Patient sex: M
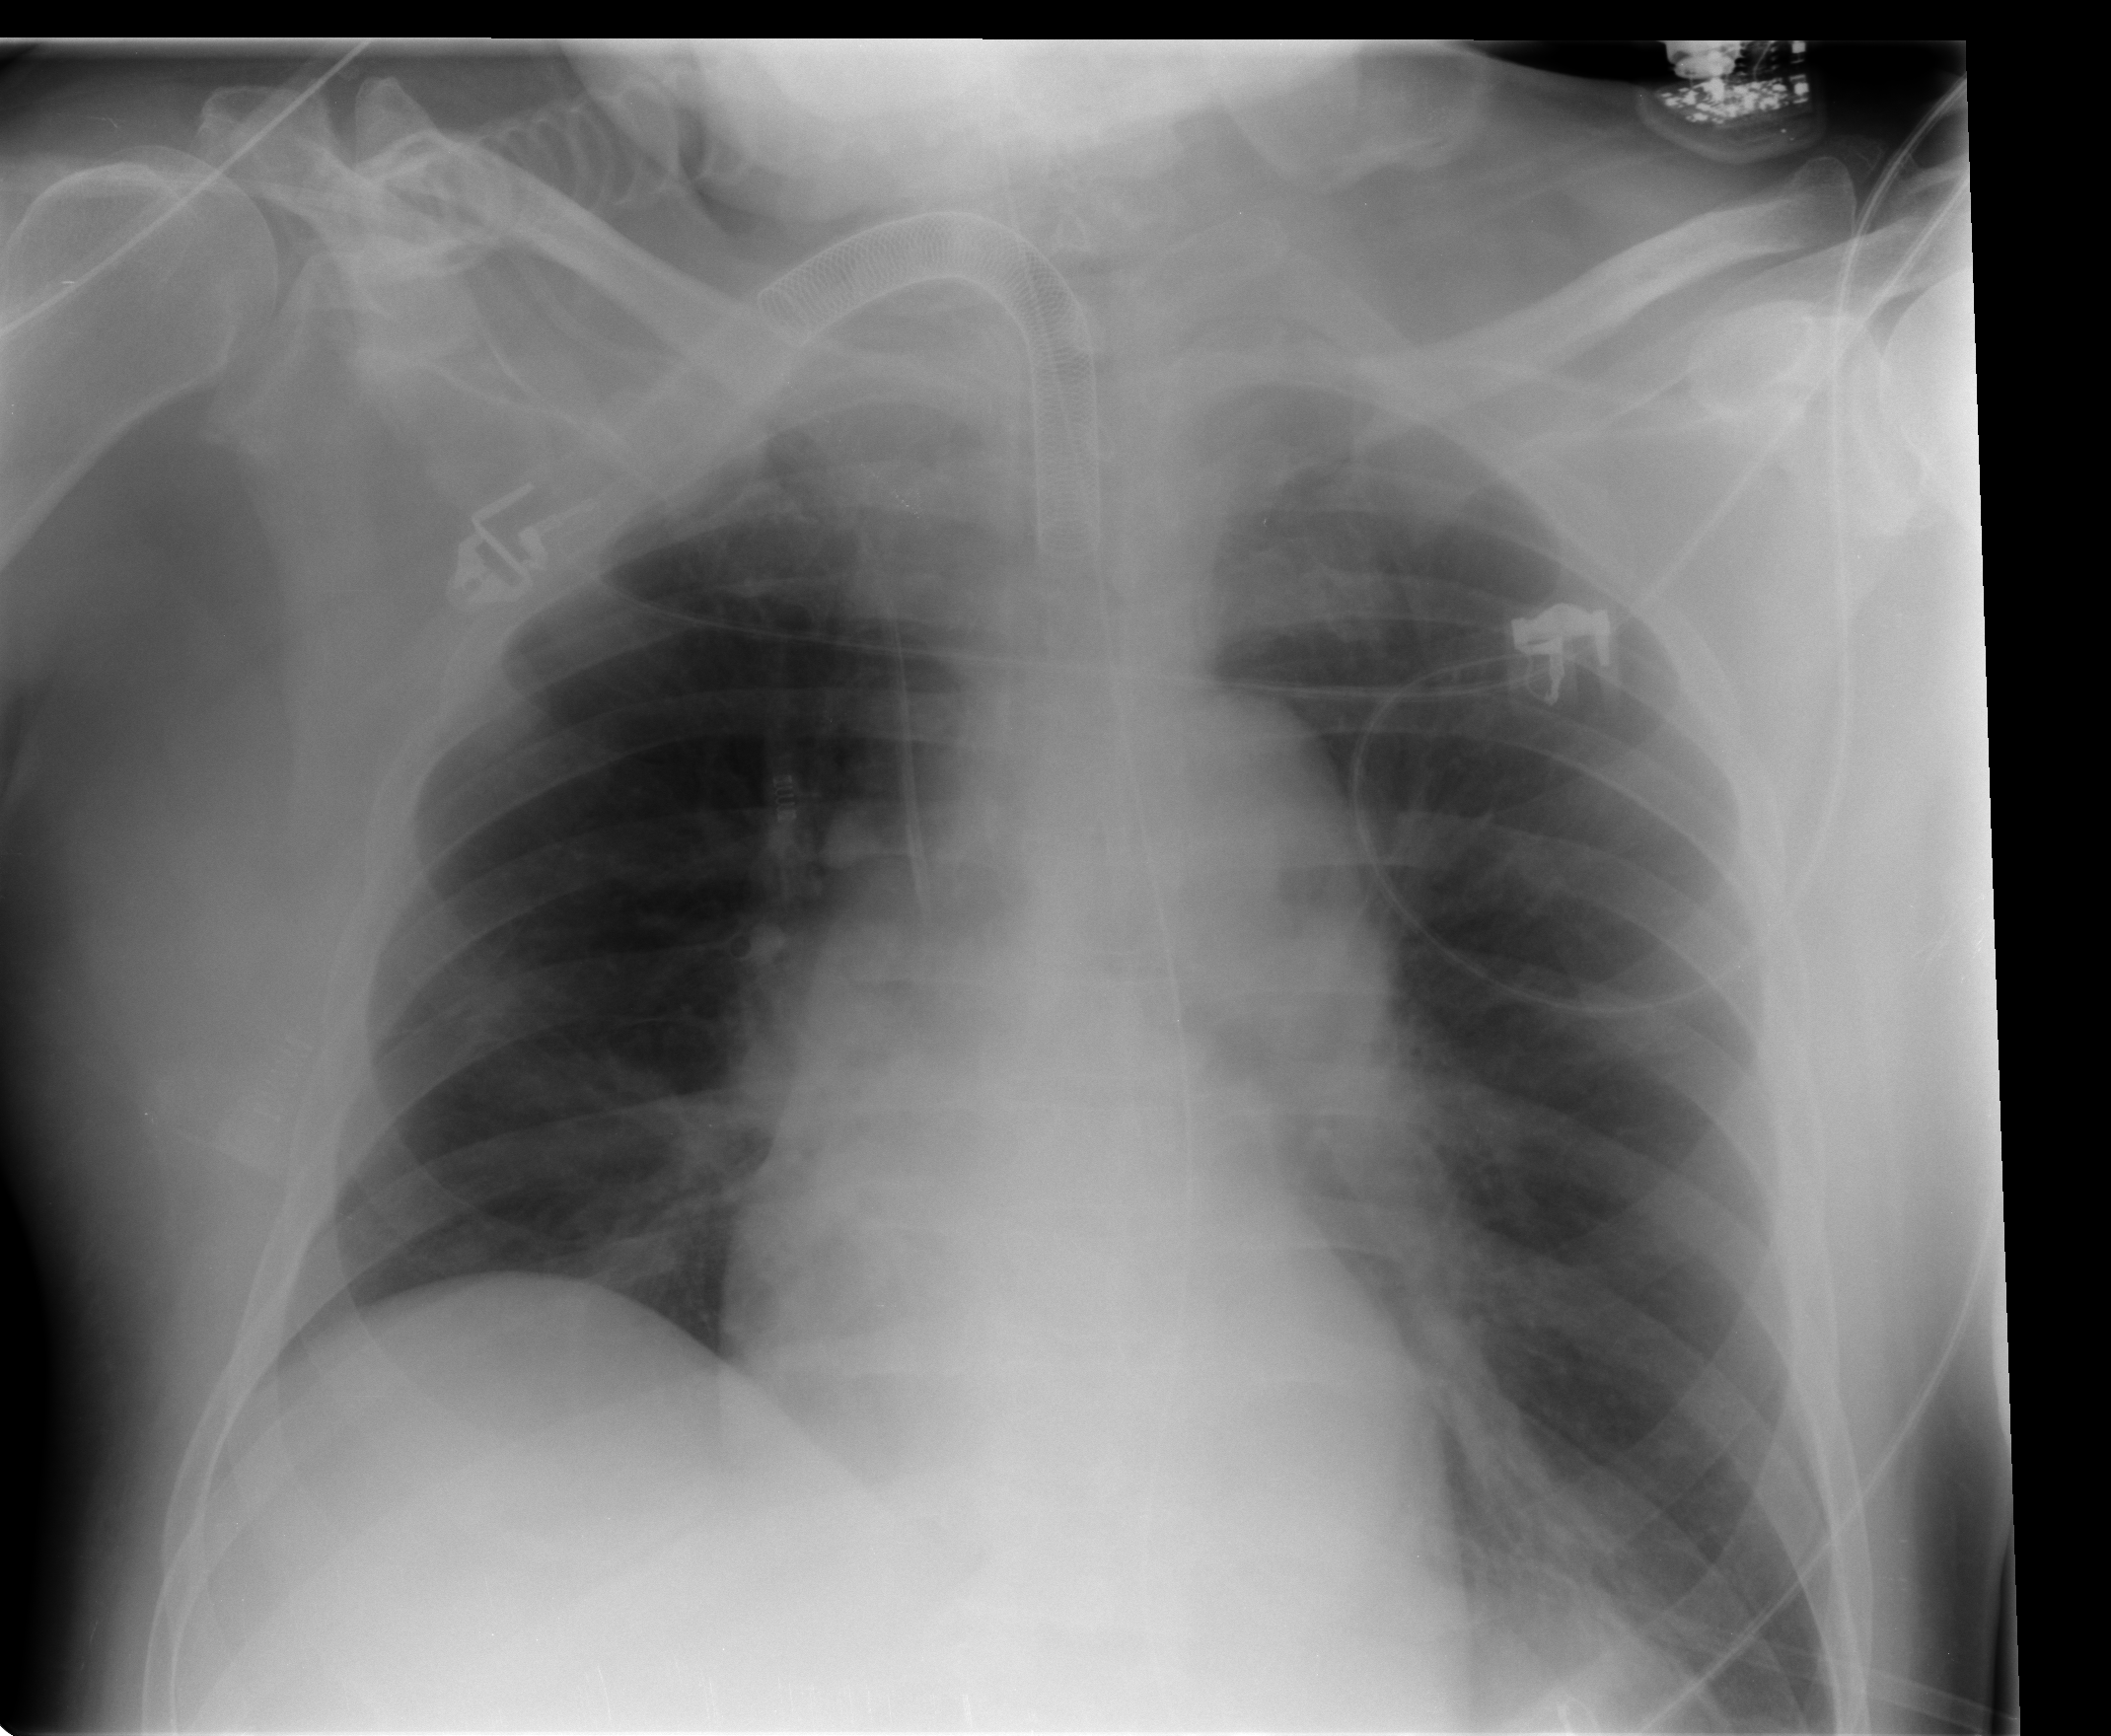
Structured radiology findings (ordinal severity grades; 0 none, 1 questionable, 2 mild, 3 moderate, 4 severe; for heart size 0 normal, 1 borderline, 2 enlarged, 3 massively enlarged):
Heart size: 0
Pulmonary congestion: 2
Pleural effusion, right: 0
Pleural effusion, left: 1
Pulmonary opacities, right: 0
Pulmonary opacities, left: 0
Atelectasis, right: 2
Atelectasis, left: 2